Question: In asp.net page I need to know how to maintain the value of a particular label assign by the html button click. After postback done.
Detailed code:
'''
<table>
<tr>
<td><asp:Label ID="lbl1" runat="server" ClientIDMode="Static">Before Changing</asp:Label></td>
<td><asp:Label id="lbl2" runat="server" ClientIDMode="Static"></asp:Label></td>
<td><asp:TextBox ID="txtbox" runat="server"></asp:TextBox></td>
</tr>
<tr>
<td><asp:Button ID="btnasp" runat="server" Text="ASP Button" Height="50px" Width="150px" OnClick="btnasp_Click"/></td>
<td><input type="button" id="btnhtml" value="HTML Button" onclick="showlabel()" style="height:50px; width:150px"/></td>
</tr>
</table>
'''
Script
'''
<script type="text/javascript">
function showlabel() {
$('#lbl1').text("After Changing");
}
</script>
'''
cs code
'''
protected void btnasp_Click(object sender, EventArgs e)
{
txtbox.Text = lbl1.Text;
}
'''
OutPut

If I click HTML button the label text before changing is change to after changing. Then I click the ASP button after changing value is show in textbox.
This is done without adding value in hidden field and not using the server control to html button. How is this possible?
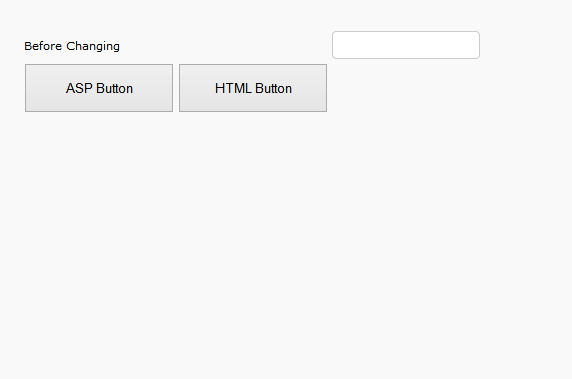
Answer: The 'label' is converted into a 'span' element and the html elements, like 'span' or 'div', do not have 'ViewState'. Neither the text or html of these is sent
server side like 'form' elements.
Form elements that are posted are the input elements as well as 'hidden' fields. ASP.net maintains ViewState using hidden field and input elements.
I am afraid you have to use hidden fields to maintain the value of labels between postbacks.
'''
<input id="hdnLabelState" type="hidden" runat="server" >
'''
'''
document.getElementById('<%= hdnLabelState.ClientID %>').value = "changed value of span";
'''
'''
string changedLabelValue = hdnLabelState.Value;
'''